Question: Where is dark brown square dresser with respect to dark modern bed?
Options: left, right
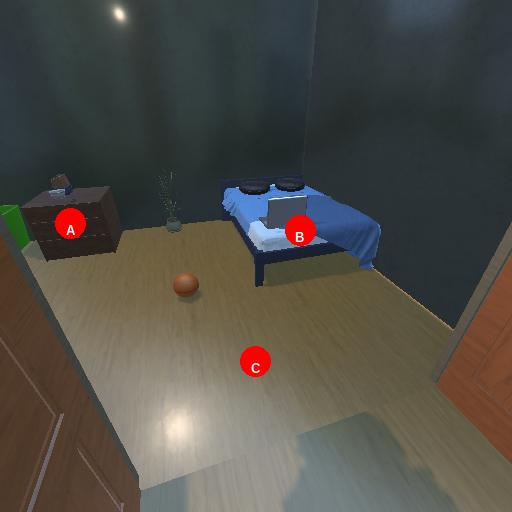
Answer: left